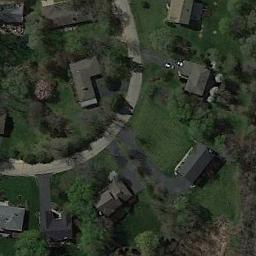
Label: residential